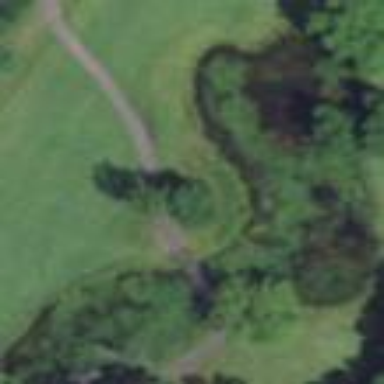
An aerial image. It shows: Water hazard on golf course. The hazard is natural water feature.